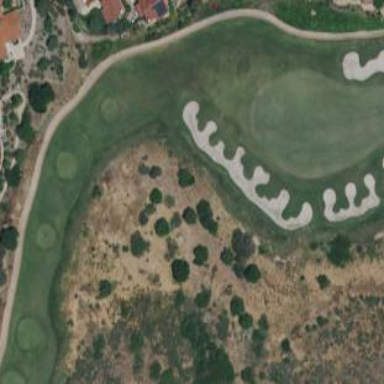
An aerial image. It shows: Golf bunker filled with sandy terrain.